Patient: sex F, age 35
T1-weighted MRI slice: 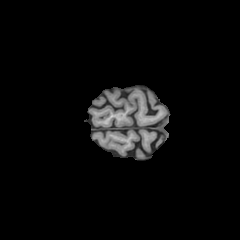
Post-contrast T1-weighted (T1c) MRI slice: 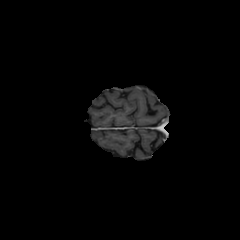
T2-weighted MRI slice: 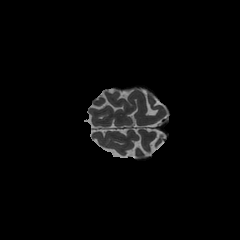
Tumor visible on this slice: no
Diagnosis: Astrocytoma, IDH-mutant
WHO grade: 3